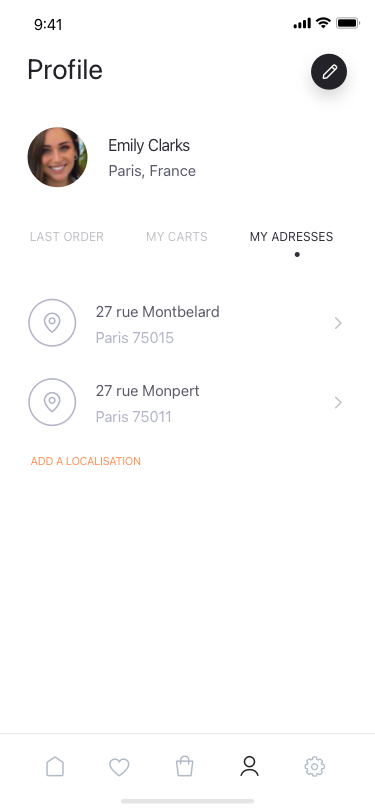
Text in this UI design:
Last order
My carts
My adresses
Emily Clarks
Paris, France
Profile
Add a localisation
27 rue Monpert
Paris 75011
27 rue Montbelard
Paris 75015